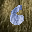
Label: 6